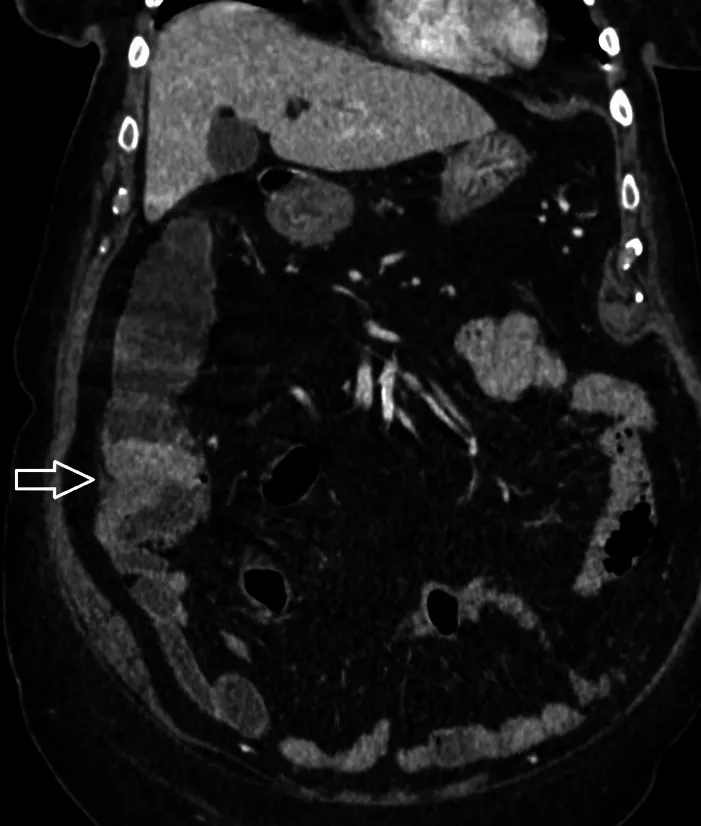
Sagittal view of caecal mass on computed tomography.
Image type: radiology (ct)